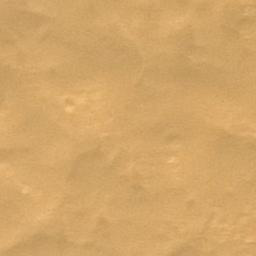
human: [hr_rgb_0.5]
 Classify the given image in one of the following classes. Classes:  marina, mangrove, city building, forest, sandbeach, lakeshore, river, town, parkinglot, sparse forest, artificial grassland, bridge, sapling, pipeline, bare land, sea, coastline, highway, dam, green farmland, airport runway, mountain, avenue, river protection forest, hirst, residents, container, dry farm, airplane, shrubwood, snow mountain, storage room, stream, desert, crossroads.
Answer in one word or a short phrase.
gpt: desert